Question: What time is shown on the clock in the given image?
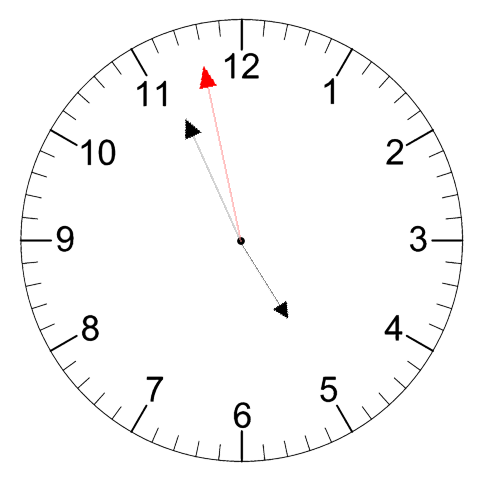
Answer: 04:55:58